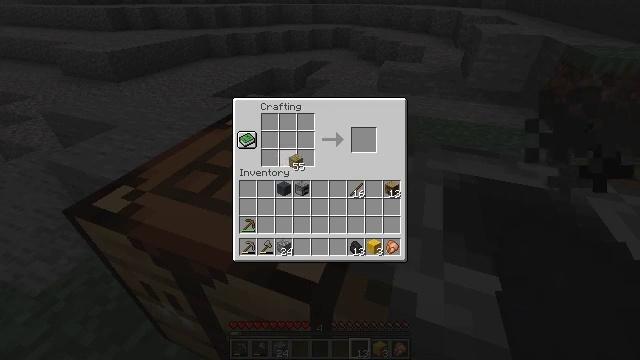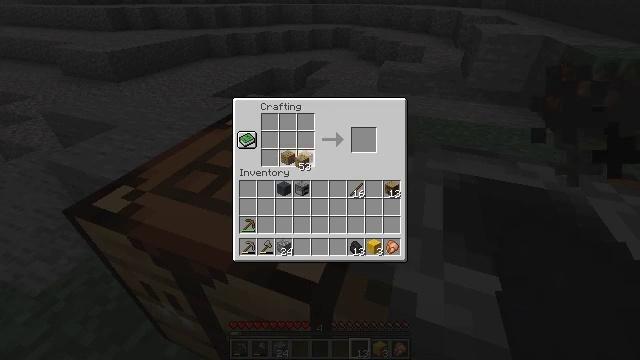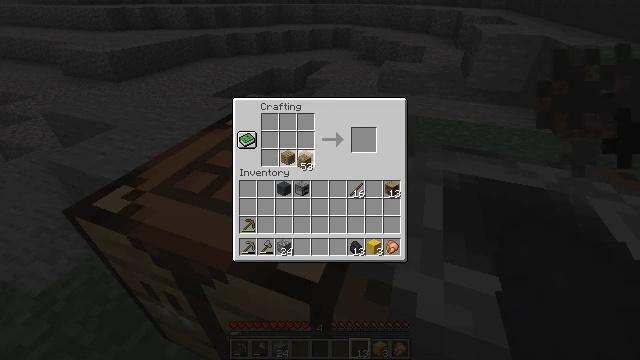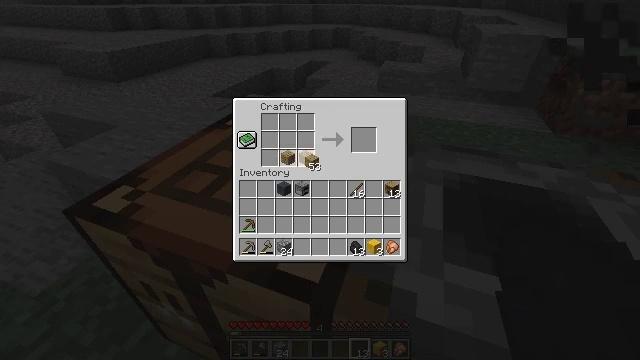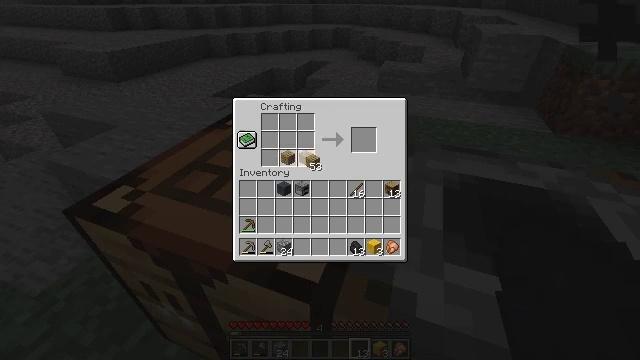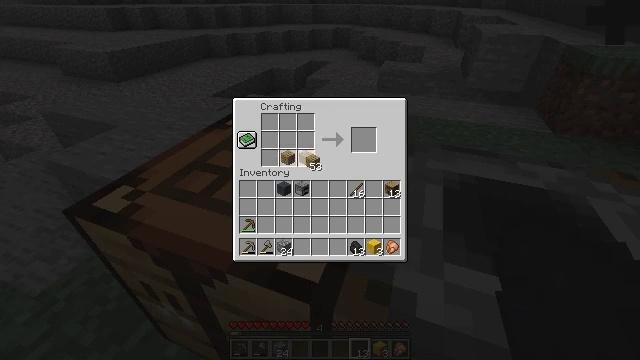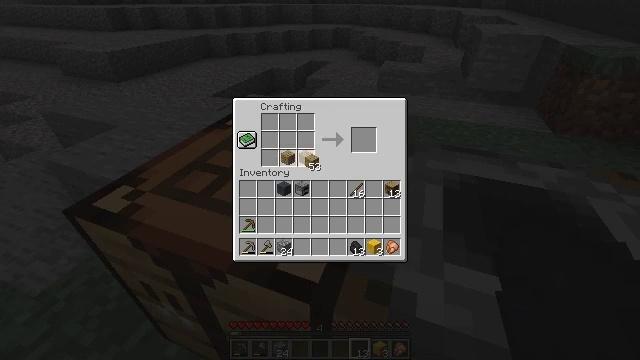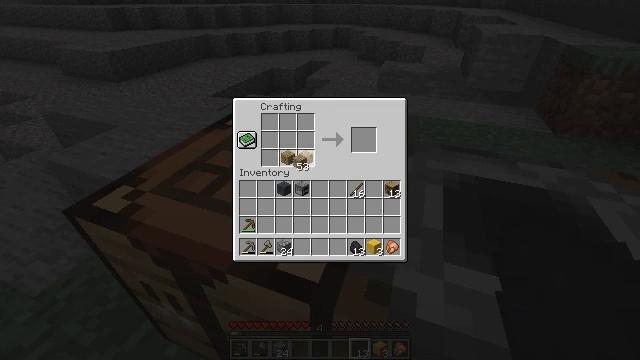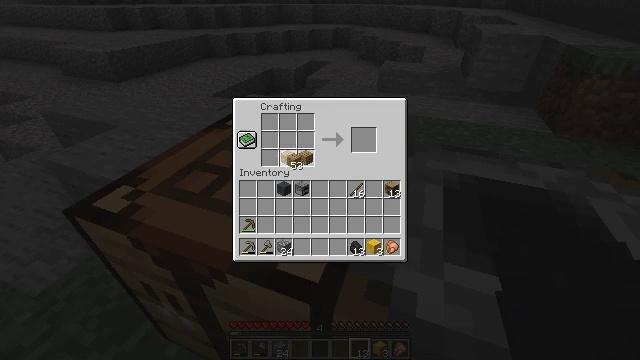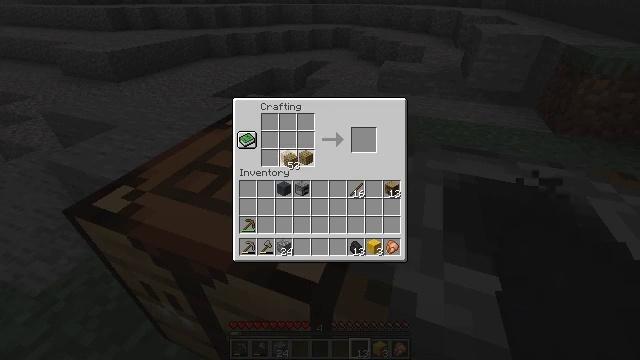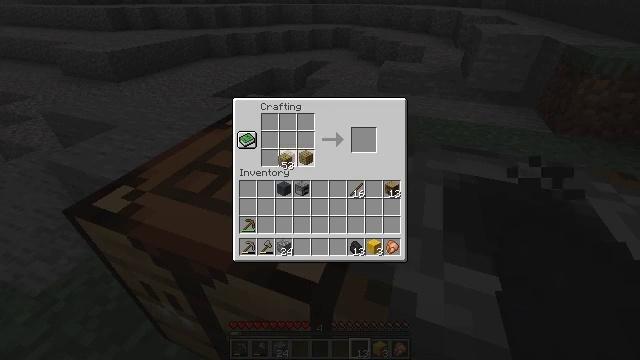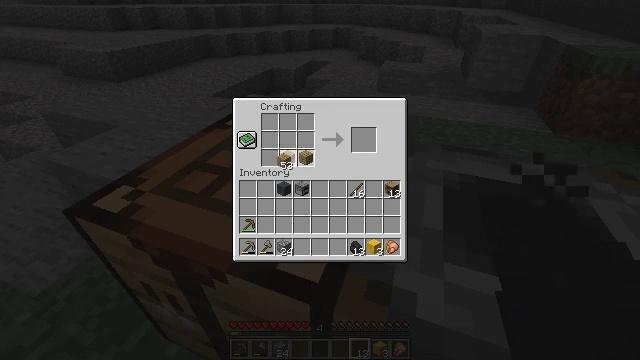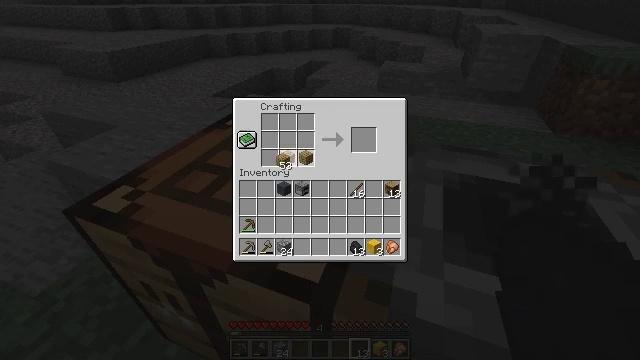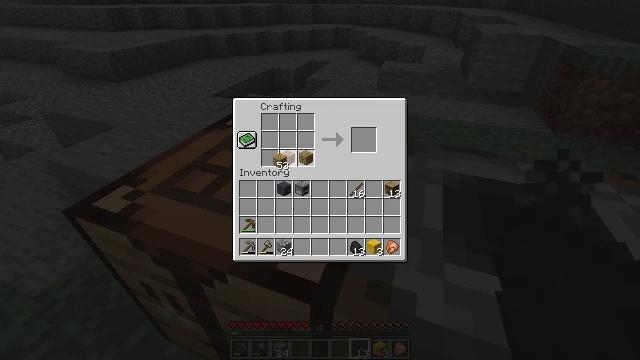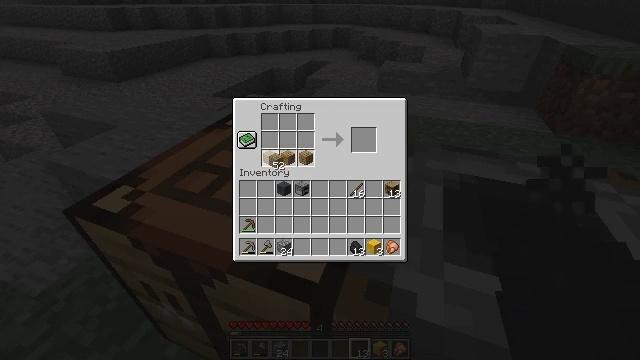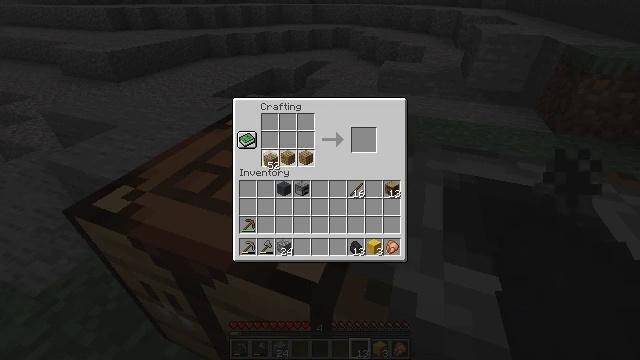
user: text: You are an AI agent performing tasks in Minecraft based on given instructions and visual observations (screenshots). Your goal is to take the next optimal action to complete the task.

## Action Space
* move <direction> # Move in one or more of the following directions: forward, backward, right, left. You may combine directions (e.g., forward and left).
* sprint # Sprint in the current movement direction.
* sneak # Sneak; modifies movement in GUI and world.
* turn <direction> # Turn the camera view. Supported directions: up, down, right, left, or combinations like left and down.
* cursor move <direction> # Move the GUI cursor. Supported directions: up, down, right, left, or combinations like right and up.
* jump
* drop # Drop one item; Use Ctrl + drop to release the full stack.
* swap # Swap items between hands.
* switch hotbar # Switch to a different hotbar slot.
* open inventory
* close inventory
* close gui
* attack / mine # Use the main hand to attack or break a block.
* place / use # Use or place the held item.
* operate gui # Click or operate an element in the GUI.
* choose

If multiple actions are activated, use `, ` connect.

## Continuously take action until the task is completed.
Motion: motion action
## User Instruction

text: Use a crafting table to craft a yellow bed.
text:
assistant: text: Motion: choose
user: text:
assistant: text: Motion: choose
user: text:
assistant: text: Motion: cursor move right, choose
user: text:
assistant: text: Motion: choose
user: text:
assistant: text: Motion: choose
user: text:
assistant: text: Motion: choose
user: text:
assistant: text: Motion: cursor move left, choose
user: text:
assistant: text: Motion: choose
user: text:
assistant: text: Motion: choose
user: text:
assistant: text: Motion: choose
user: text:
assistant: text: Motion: choose
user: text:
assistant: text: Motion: choose
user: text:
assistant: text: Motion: choose
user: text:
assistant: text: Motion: choose
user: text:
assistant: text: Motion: choose
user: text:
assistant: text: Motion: choose
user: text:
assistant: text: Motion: choose
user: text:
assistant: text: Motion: choose
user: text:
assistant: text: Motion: choose
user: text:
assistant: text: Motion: cursor move right
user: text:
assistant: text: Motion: cursor move right and down
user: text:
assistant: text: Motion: cursor move right
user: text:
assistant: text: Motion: no_op
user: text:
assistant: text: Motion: no_op
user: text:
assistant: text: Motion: no_op
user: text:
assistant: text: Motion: no_op
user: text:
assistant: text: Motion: no_op
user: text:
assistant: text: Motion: operate gui
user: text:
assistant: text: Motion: operate gui
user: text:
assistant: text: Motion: operate gui